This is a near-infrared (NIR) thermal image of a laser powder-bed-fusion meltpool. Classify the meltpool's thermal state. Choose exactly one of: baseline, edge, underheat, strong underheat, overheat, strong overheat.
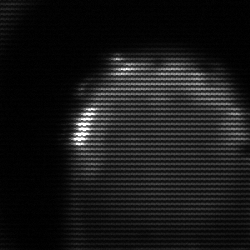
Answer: edge